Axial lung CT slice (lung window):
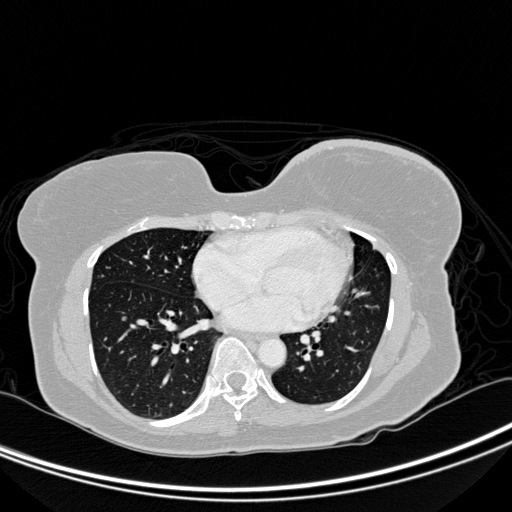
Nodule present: yes
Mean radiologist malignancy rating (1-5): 2.75